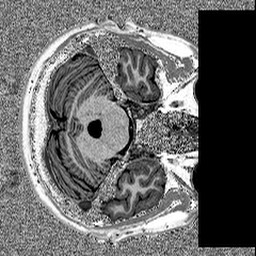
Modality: MP2RAGE
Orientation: axial
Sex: male